【题型】填空题　【知识点】平面几何　【难度】easy
如图要把池中的水引到 $A$ 处，可过 $A$ 点引 $AB \perp CD$ 于 $B$，然后沿 $AB$ 开渠，则能使所开的渠道最短，这样设计的依据：\_\_\_\_\_\_\_\_\_\_。

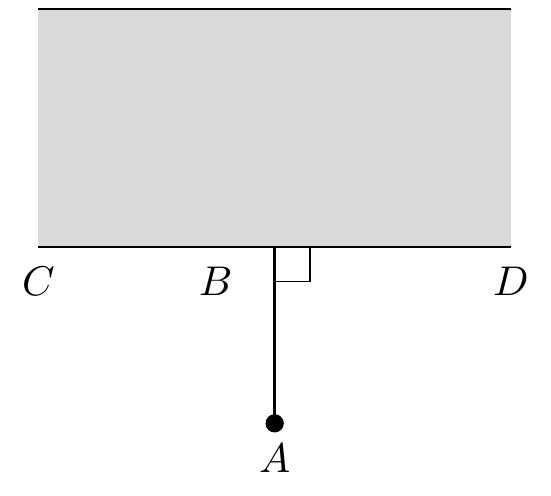
【解答】
解：由题意，得：设计的依据为：点到直线的距离，垂线段最短。

故答案为：垂线段最短。